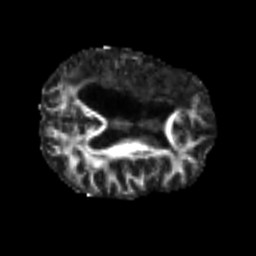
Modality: FA
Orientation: axial
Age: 43
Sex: male
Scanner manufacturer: siemens
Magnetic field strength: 3 T
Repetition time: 4.999 s
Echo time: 0.07946 s